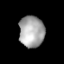
Tissue: lung
Cell type: Endothelial cells
Senescence score: 0.6965
Nuclear area (px): 772
Mean DAPI intensity: 167.68